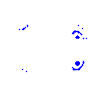
Particle: electron